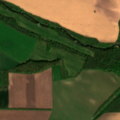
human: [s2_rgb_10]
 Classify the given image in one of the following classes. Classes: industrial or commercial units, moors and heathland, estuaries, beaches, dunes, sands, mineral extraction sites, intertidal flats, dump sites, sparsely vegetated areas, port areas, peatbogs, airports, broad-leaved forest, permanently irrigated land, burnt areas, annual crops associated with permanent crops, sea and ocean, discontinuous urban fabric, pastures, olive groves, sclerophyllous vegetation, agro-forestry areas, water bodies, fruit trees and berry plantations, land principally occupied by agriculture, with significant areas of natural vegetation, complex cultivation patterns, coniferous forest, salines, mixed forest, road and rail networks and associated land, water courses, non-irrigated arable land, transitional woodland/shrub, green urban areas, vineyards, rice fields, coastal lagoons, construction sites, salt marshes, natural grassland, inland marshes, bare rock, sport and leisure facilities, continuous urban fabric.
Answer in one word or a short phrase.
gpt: non-irrigated arable land, land principally occupied by agriculture, with significant areas of natural vegetation